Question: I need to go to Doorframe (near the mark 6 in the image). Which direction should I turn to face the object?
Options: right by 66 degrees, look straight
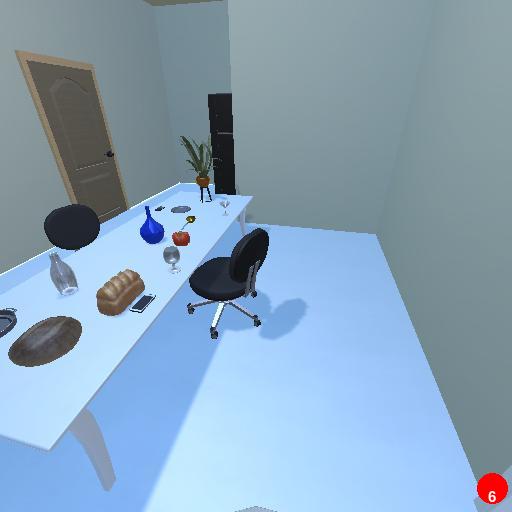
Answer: right by 66 degrees